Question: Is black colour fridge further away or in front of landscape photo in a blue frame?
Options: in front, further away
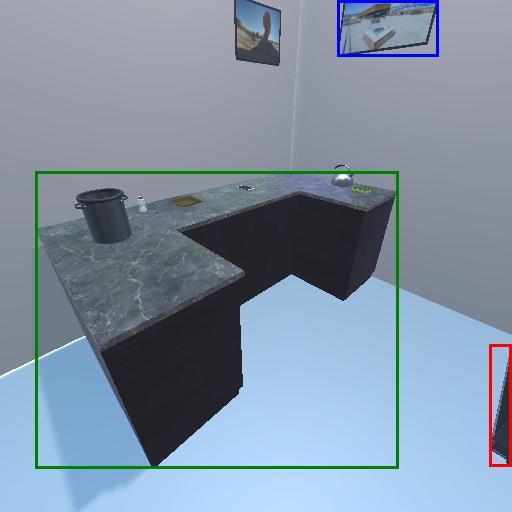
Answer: in front